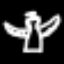
Label: angel